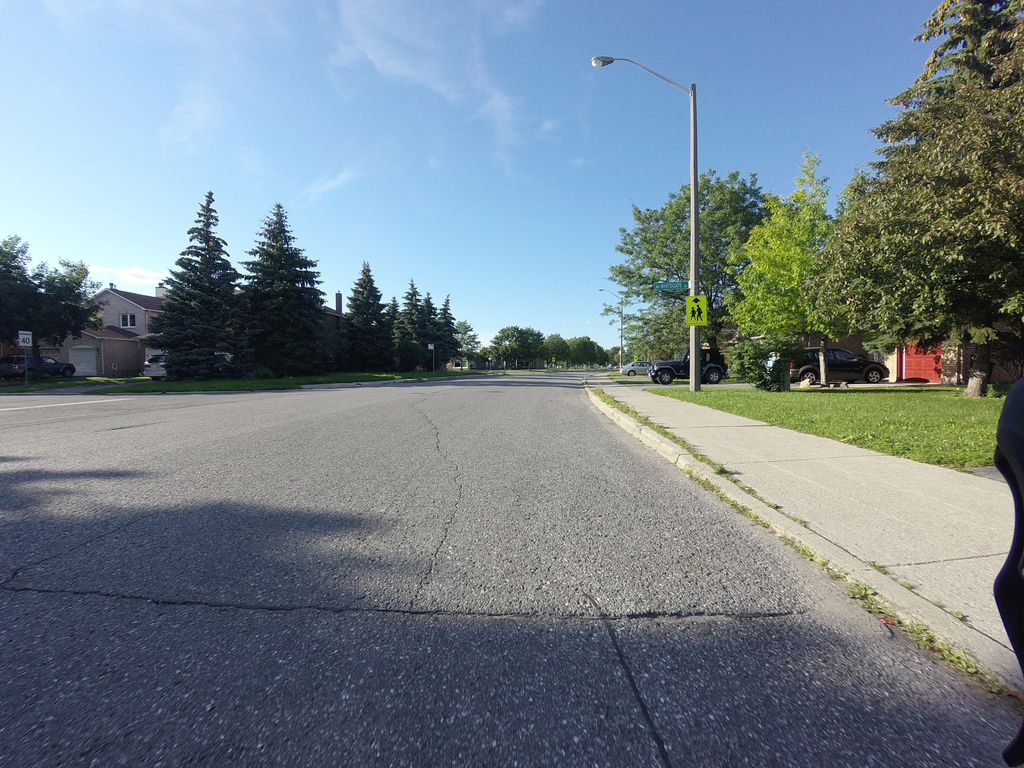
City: ottawa-gatineau